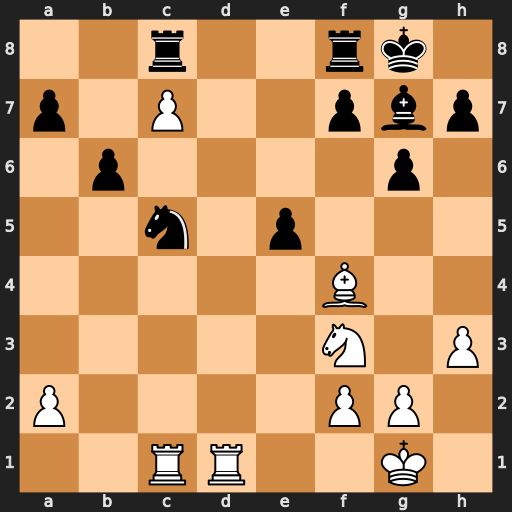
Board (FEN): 2r2rk1/p1P2pbp/1p4p1/2n1p3/5B2/5N1P/P4PP1/2RR2K1
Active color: w
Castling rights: -
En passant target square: -
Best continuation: Nxe5 Bxe5 Bxe5